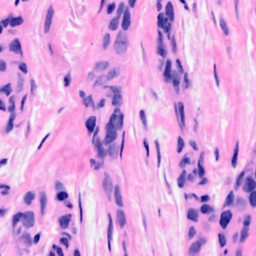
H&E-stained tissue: Breast